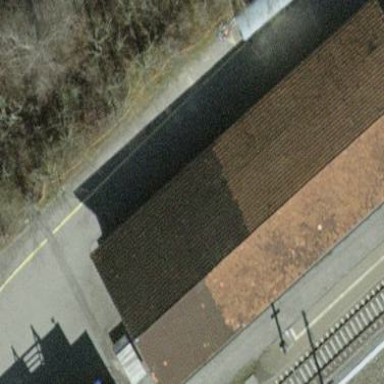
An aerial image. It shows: Transportation building.